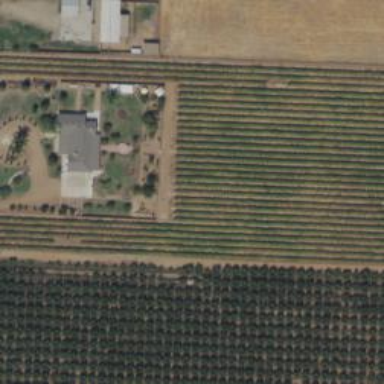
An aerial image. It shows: Orchard.